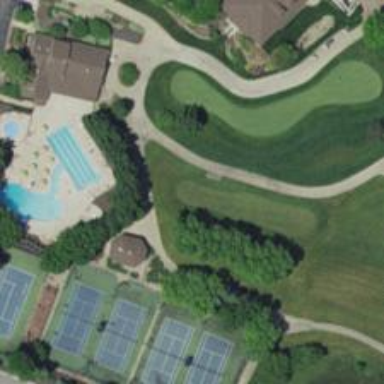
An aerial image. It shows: Grass area designated as golf tee.